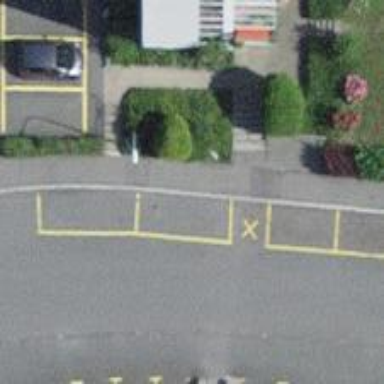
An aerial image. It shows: Kerb barrier.